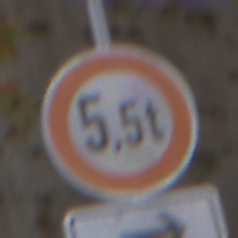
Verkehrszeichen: TatsaechlicheMasse
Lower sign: RichtungsangabeDurchPfeile5
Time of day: MorningAfternoon
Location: Outdoor (Suburban)
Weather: PartlyCloudy
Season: NotSpecified
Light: Natural